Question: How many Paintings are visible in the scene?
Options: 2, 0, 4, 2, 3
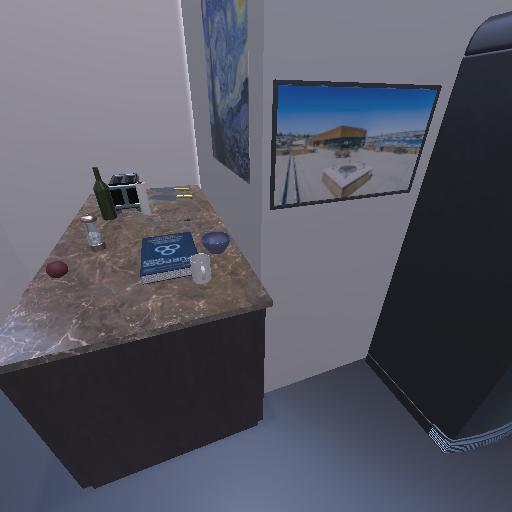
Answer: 2